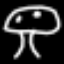
Label: mushroom